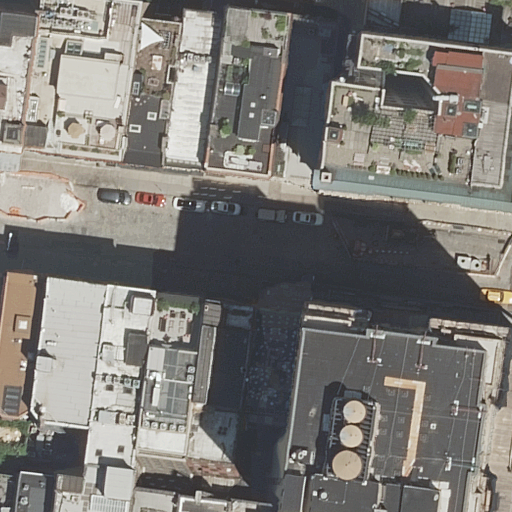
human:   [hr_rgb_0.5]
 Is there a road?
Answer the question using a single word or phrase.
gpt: yes

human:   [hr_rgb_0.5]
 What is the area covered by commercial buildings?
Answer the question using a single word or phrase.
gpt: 0m2

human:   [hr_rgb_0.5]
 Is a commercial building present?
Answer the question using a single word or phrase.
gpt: no

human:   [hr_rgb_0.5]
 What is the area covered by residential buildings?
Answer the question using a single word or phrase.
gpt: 6553m2

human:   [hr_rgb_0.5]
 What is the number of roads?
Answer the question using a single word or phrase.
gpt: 1

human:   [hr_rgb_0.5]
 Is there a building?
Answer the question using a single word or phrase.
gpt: yes

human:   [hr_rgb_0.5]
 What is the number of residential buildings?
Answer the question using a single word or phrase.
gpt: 23

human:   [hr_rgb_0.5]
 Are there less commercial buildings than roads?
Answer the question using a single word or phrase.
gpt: yes

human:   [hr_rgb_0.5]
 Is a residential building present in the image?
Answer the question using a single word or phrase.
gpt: yes

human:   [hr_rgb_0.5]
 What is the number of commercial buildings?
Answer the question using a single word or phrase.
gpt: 0

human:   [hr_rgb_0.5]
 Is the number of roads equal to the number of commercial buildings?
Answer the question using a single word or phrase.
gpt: no

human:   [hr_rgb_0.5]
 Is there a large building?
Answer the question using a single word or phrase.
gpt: yes

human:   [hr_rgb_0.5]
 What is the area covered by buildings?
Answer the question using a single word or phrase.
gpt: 6553m2

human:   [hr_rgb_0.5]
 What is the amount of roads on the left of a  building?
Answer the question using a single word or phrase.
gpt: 0

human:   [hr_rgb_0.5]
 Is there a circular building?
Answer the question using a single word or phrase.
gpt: no

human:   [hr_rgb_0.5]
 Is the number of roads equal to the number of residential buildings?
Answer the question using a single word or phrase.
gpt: no

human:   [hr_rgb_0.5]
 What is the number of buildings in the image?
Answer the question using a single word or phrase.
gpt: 23

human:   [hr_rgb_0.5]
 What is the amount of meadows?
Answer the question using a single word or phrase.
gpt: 0

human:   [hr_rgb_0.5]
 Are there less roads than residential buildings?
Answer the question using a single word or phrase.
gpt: yes

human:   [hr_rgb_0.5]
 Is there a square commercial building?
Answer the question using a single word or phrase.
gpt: no

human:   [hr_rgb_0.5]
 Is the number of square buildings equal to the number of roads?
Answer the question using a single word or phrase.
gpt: no

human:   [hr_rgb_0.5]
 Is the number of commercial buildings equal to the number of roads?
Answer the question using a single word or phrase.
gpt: no

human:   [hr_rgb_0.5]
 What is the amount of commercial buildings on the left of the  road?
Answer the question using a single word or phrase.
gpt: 0

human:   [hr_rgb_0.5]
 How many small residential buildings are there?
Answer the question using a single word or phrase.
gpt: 8

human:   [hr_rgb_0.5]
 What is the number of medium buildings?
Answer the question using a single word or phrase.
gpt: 12

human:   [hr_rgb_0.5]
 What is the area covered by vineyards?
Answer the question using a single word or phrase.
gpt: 0m2

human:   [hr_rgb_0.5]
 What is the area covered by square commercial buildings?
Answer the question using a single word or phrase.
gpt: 0m2

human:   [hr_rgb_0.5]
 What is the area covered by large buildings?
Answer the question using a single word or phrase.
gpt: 3031m2

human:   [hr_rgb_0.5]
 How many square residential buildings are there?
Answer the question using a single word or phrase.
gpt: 0

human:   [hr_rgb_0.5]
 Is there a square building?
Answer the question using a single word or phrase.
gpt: no

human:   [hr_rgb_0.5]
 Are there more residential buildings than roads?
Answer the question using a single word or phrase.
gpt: yes

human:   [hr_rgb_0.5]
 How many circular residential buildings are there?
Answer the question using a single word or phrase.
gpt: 0

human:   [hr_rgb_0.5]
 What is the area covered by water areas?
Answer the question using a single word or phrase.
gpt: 0m2

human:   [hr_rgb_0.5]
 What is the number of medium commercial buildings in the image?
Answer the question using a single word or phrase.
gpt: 0

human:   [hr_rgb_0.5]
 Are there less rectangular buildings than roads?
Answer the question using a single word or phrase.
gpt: no

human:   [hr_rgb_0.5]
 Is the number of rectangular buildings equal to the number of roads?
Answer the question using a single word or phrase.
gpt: no

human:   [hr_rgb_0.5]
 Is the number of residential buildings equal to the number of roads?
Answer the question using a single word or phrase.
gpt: no

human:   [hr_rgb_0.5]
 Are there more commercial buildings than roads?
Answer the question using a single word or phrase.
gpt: no

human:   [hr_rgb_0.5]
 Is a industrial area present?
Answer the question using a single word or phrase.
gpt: no

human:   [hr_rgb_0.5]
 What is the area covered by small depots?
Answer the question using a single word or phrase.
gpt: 0m2

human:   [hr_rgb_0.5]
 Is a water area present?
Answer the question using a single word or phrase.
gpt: no

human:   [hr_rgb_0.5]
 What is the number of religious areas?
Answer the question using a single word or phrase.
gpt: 0

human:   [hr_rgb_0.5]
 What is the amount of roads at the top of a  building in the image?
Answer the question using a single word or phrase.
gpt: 1

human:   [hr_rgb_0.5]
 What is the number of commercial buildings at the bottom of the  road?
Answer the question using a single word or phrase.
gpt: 0

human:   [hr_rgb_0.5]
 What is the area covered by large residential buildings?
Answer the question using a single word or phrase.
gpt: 3031m2

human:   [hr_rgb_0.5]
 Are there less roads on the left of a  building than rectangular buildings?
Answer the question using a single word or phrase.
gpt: yes

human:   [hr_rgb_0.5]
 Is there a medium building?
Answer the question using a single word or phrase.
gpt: yes

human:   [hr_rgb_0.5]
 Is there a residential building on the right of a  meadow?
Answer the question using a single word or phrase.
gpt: no

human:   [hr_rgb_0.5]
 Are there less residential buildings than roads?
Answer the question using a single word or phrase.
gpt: no

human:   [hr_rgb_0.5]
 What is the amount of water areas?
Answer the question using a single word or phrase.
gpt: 0

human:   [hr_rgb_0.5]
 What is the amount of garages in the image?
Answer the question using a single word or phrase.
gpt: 0

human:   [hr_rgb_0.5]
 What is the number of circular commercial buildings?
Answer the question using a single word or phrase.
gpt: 0

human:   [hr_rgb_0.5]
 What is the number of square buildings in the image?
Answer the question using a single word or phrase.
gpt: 0

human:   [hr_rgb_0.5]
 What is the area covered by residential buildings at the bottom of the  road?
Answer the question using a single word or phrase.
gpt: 3925m2

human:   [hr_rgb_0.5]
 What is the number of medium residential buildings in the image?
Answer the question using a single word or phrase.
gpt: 12

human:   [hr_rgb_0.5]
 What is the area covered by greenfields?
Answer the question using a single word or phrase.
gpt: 0m2

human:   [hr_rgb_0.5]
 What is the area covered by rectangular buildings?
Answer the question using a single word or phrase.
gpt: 5382m2

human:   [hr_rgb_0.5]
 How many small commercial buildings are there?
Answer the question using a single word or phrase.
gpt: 0

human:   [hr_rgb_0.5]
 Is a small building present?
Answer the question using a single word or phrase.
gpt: yes

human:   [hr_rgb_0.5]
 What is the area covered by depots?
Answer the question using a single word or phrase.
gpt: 0m2

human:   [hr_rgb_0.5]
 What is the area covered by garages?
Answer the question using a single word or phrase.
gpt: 0m2

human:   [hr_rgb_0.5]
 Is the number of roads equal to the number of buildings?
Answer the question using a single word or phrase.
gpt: no

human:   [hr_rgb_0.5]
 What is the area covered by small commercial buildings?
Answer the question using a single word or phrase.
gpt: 0m2

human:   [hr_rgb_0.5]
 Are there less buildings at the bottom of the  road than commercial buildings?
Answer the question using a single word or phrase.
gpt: no